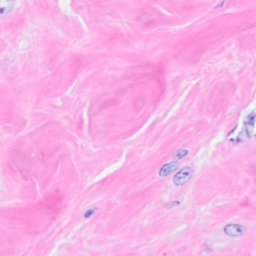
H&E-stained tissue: Breast